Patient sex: M
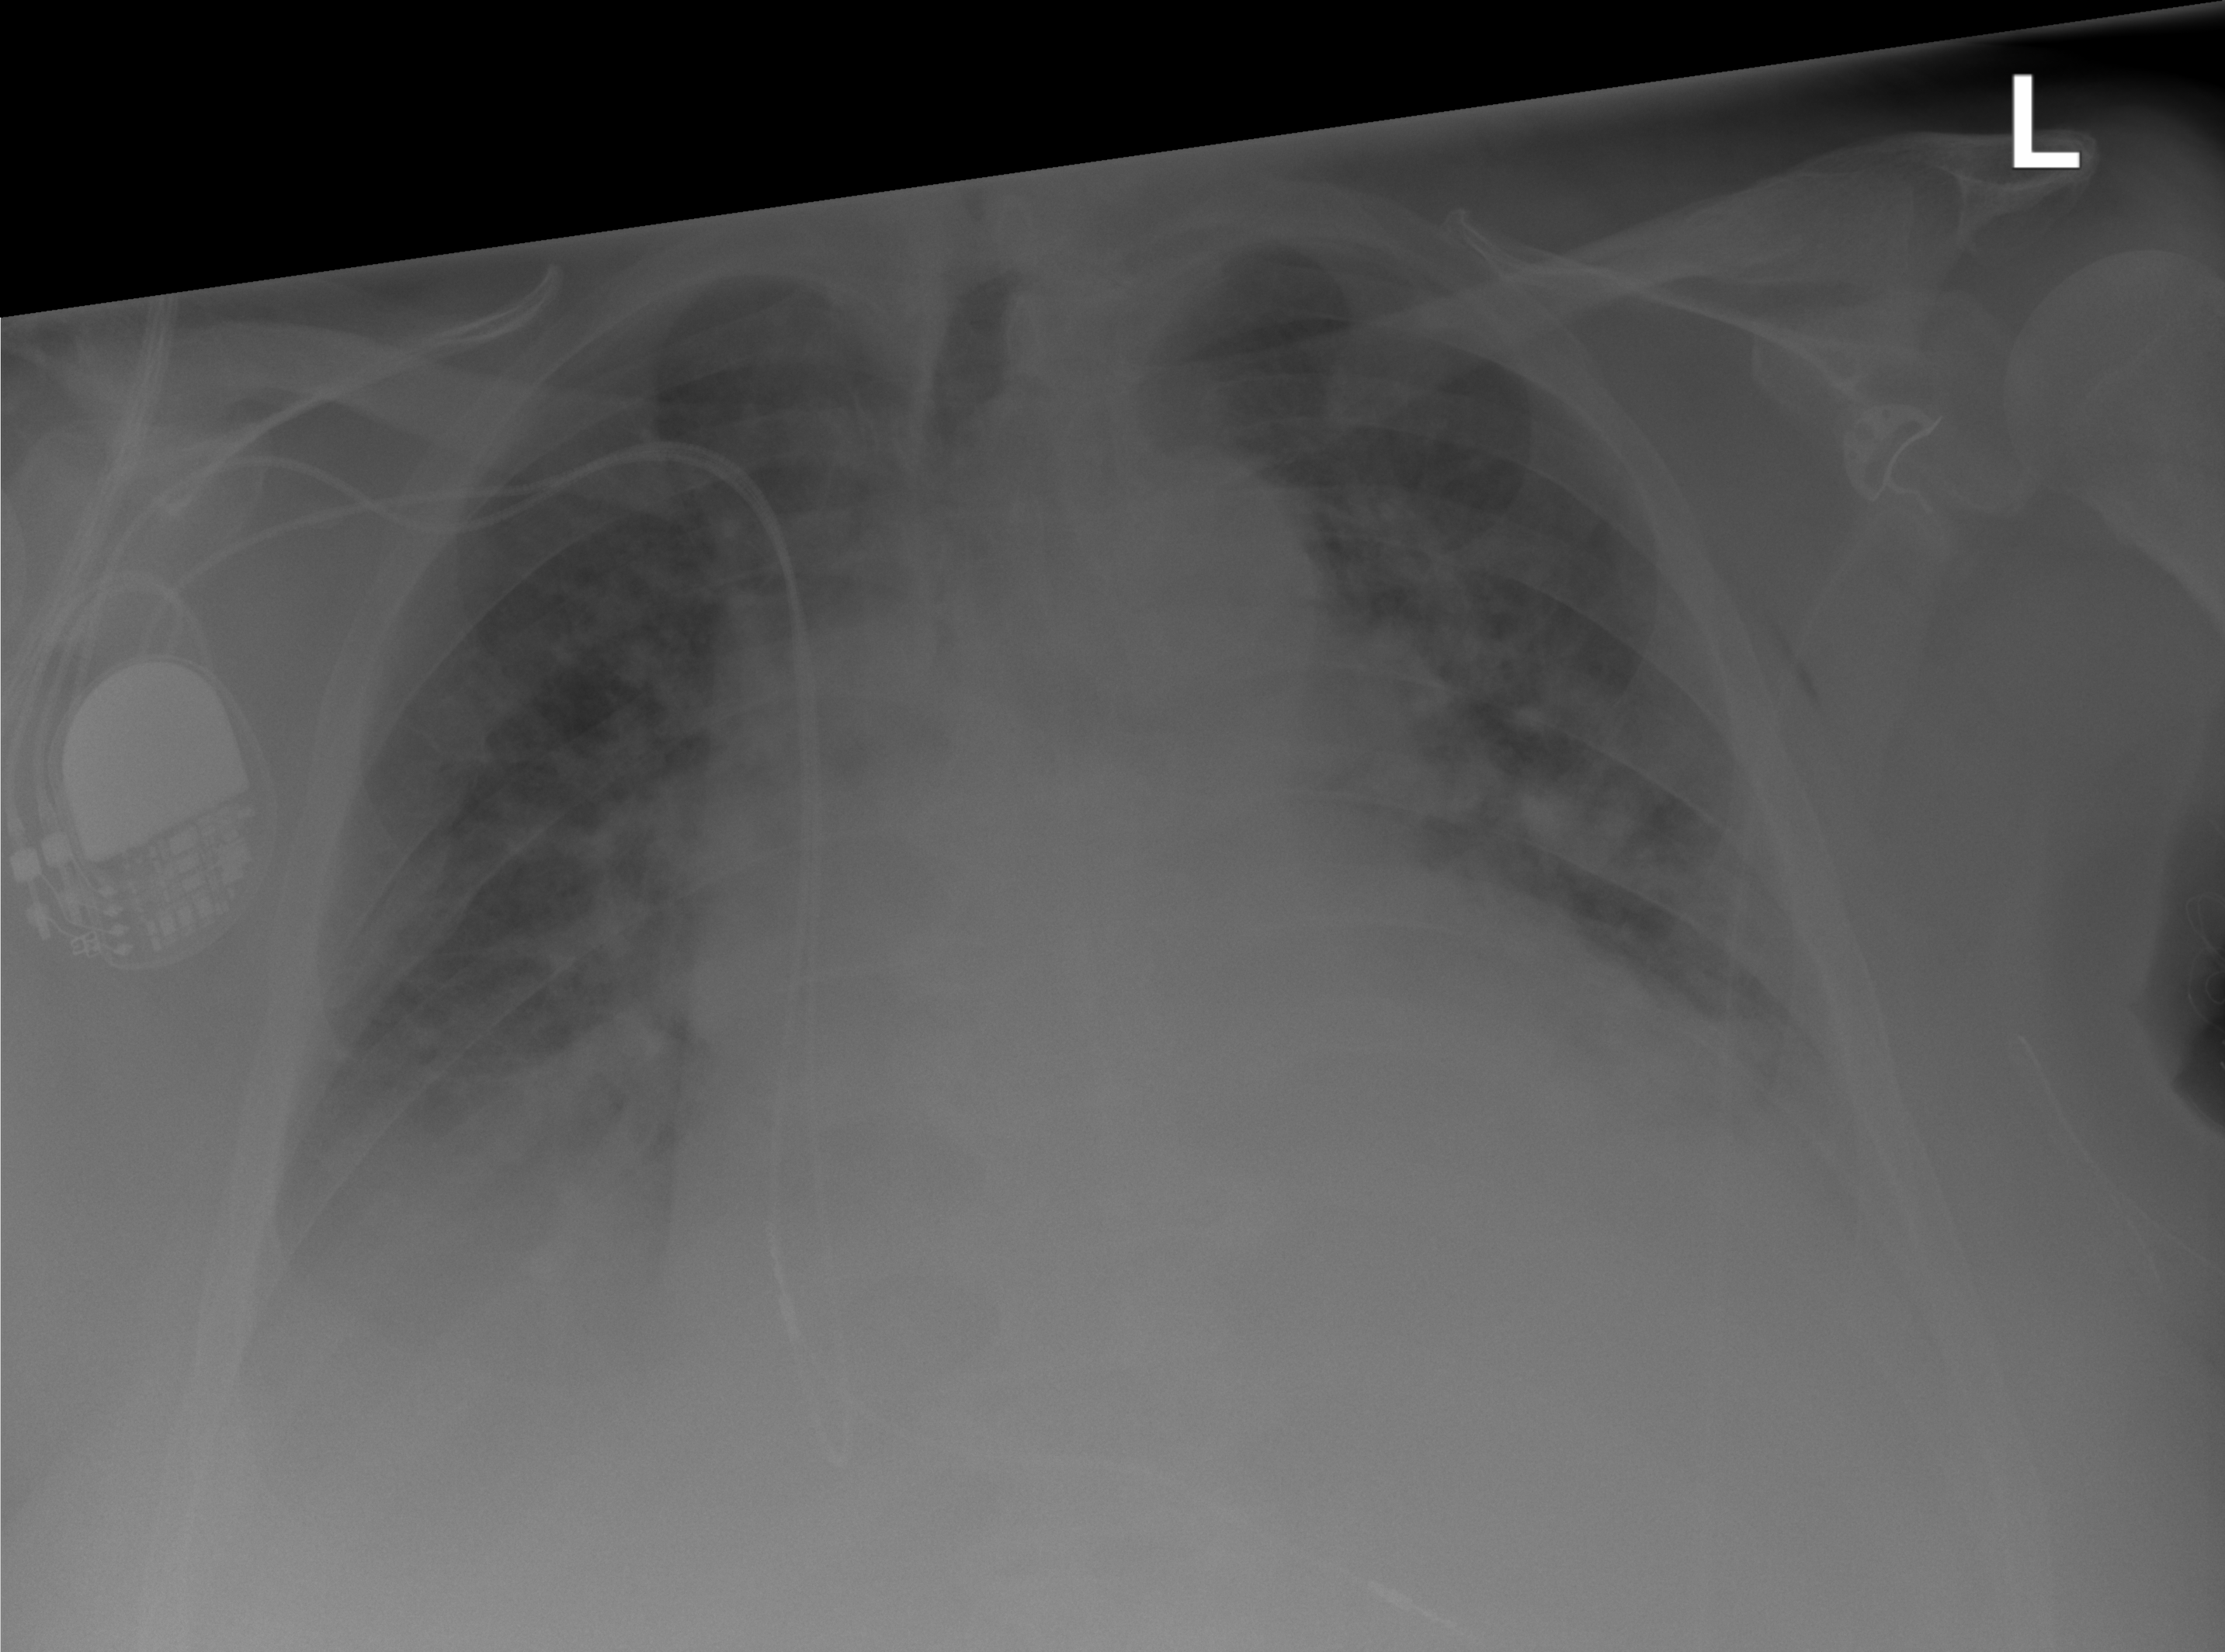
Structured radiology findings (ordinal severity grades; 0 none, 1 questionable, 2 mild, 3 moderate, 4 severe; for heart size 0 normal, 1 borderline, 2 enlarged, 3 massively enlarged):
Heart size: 3
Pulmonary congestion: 3
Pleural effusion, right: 2
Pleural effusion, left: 2
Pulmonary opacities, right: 2
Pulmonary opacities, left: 2
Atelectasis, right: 2
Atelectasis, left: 2